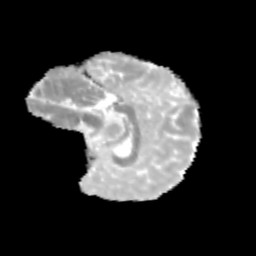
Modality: MD
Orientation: sagittal
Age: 11
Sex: female
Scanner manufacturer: siemens
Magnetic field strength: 3 T
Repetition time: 3.8 s
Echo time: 0.07 s